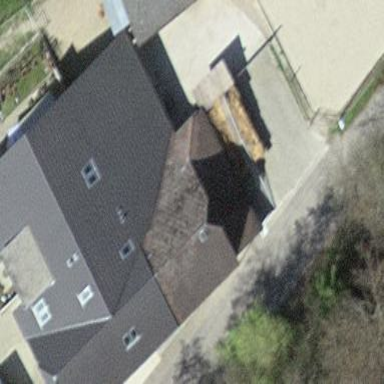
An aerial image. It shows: Farm building.